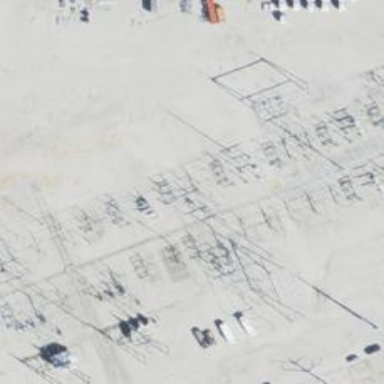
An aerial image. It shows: Switch used for power control.